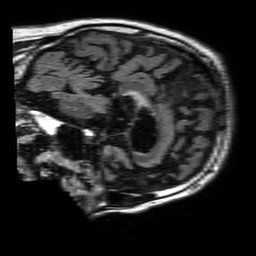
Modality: FLAIR
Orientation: sagittal
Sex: male
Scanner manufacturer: philips
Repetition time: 11 s
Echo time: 0.125 s